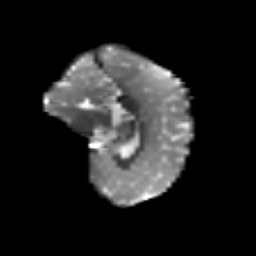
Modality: T2w
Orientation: sagittal
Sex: female
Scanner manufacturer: siemens
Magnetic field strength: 3 T
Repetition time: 5 s
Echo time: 0.071 s